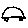
Label: car